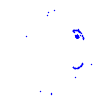
Particle: pion